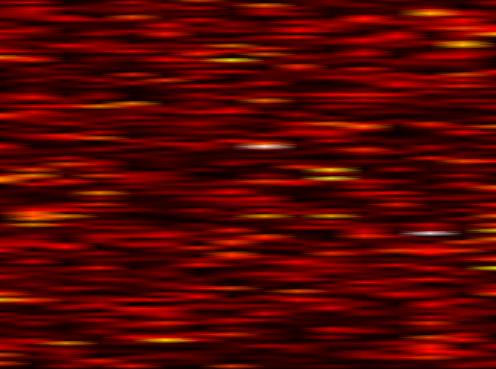
Label: FBMC